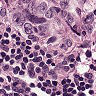
Metastatic tissue present: yes